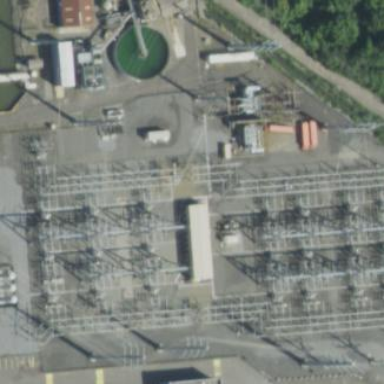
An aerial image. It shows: Distribution level power substation enclosed by fence.